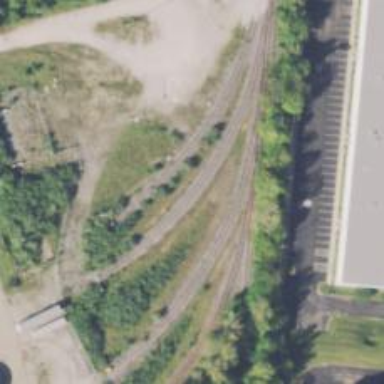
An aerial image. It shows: Disused railway spur.